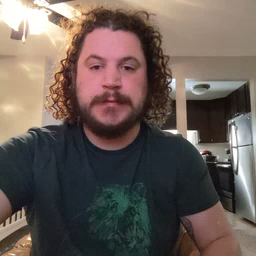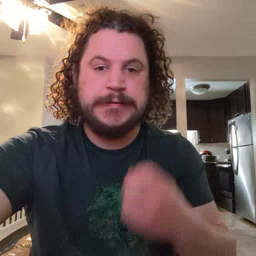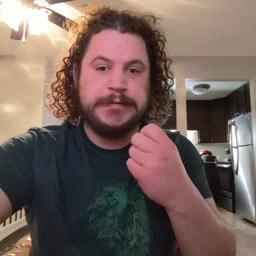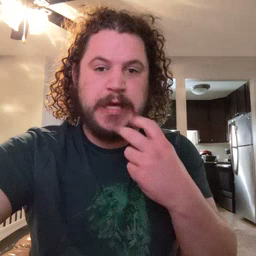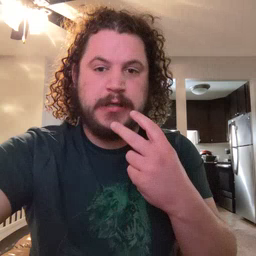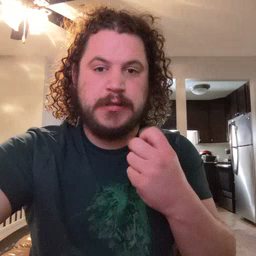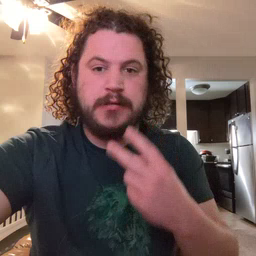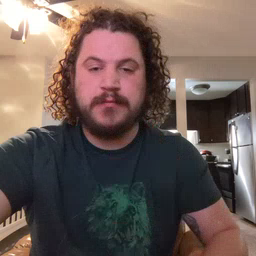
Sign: snack